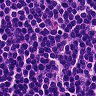
Metastatic tissue present: no